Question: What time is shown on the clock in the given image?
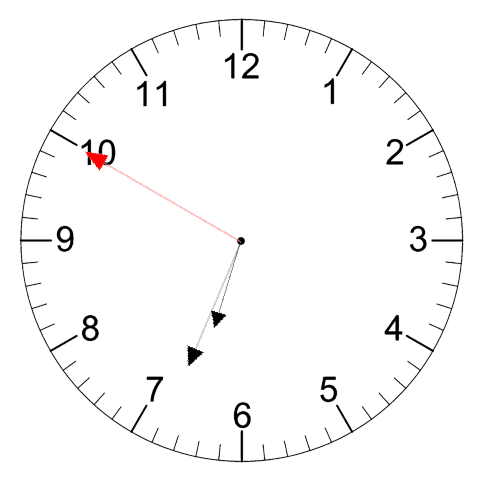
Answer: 06:33:50